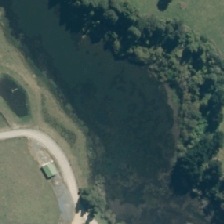
Land cover: herbaceous_freshwater_vege